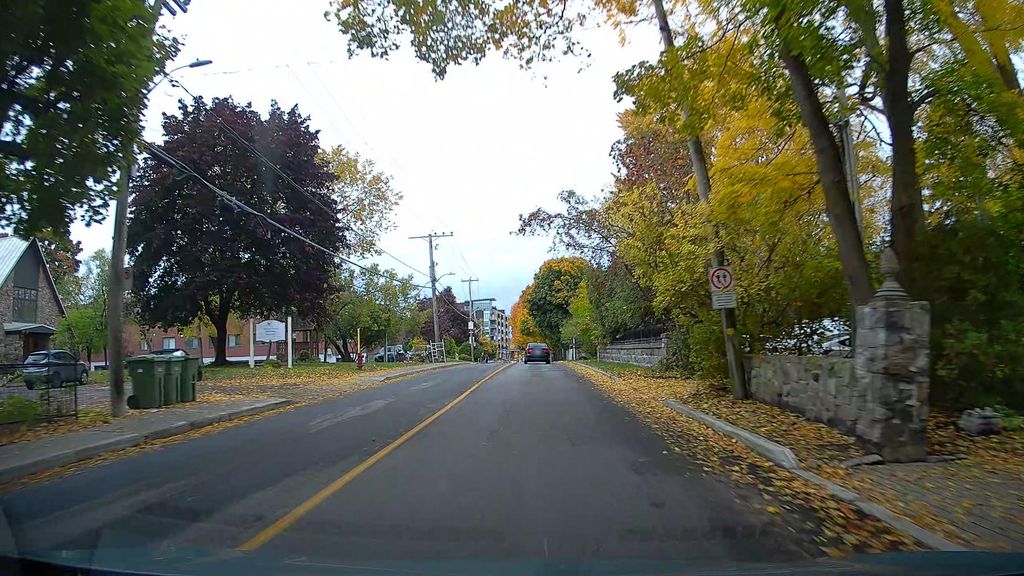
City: montreal